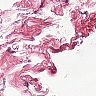
Metastatic tissue present: no